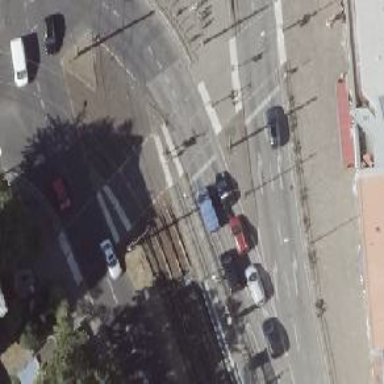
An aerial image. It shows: Asphalt footway with crossing equipped with traffic signals.